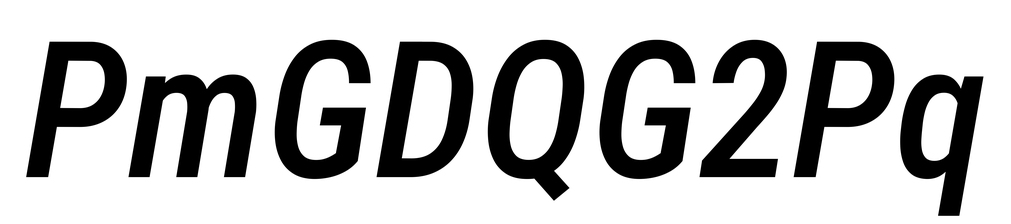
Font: Roboto-Italic_Condensed_Medium_Italic